Question: '''
const shallowCopy = <T>(obj: T): T => {
const newObj: T = {}; // type error here (ts2322)
const objKeys = Object.keys(obj) as (keyof T)[];
for (const k of objKeys) {
newObj[k] = obj[k];
}
return newObj;
}
'''
line two has type problem:
> Type '{}' is not assignable to type 'T'.
'T' could be instantiated with an arbitrary type which could be unrelated to '{}'.
how do i resolve it ?

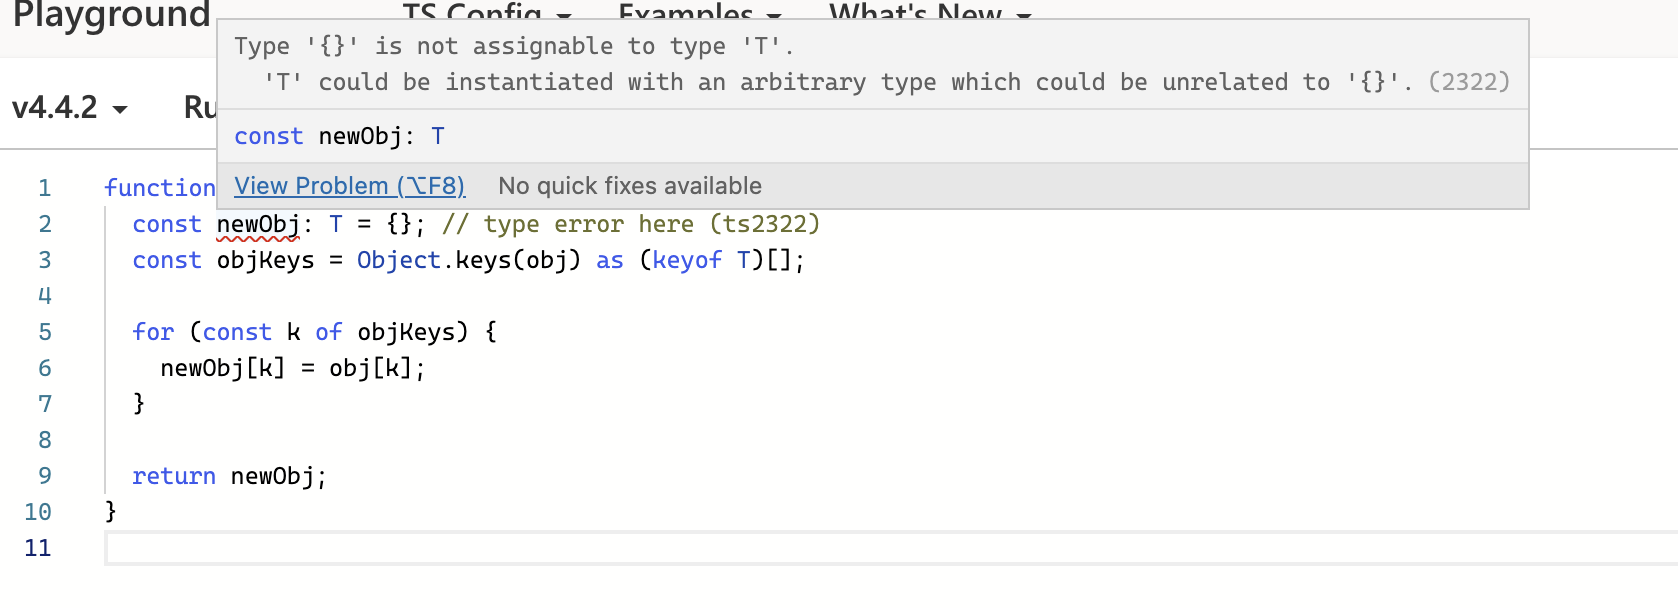
Answer: ##### Method 1: Object.assign()
'''
const shallowCopy = <T>(obj: T): T => {
return Object.assign({}, obj);
}
'''
##### Method 2: as
Use 'as' to force TypeScript to interpret an object 'as' the asserted type.
'''
const shallowCopy = <T>(obj: T): T => {
const newObj: Partial<T> = {};
for (const k of Object.keys(obj)) {
newObj[k] = obj[k];
}
return newObj as T;
}
'''
Or
'''
const shallowCopy = <T>(obj: T): T => {
const newObj: T = {} as T;
for (const k of Object.keys(obj)) {
newObj[k] = obj[k];
}
return newObj;
}
'''
##### Warning
The above uses 'Object.keys()' hence will copy only 'own' 'enumerable' properties. <URL>
Furthermore, if 'T' is any instance different than 'Object', the 'prototype' chain will be broken (but TS will not detect it). I suggest the usage of this function, which preserves the prototype chain.
'''
const shallowCopy = <T>(obj: T): T => {
const copy = Object.assign({}, obj);
Object.setPrototypeOf(copy, Object.getPrototypeOf(obj));
return copy;
}
'''
##### Explanation
One of the main tasks TypeScript has is to make sure Objects are allways consistent to the declared type (something that is not imposed in JS). When you have something like this type
'''
interface Person {
name: string;
height?: number;
}
let a: Person = {};
// (1)
a.name = 'Time';
// (2)
'''
At point '(1)' the object 'a' will be inconsistent with the type 'Person' as it is missing the 'name' property. At point '(2)' you made 'a' consistent as now it has 'name' property that is of type 'String'. But still, TypeScript will complain as at point '(1)' even if there is no code you have a moment in time where 'a' does not respect the definition.
The solution is to tell TS that 'a' will be a 'Partial<Person>' which means it contains part (or none) of the 'Person' properties (not more and not different). Then once we are done with the assignment (and we are sure we assigned all mandatory properties) we (if required) force 'a' to 'Person' so that the following code can treat 'a' simply as 'Person' (and assume all the mandatory properties).
'''
let a: Partial<Person> = {};
a.name = 'Time';
return a as Person;
'''
In this example, if 'T' is a POJO, at point '(1)', 'newObj' is compliant with type 'T' (having received the assignment of all keys from a type 'T' object). 'T''prototype''Object''newObj'. Even for POJOs, I have never seen any TS implementation (nor IDE) detect this pattern therefore we need to add the 'as T'
'''
const shallowCopy = <T>(obj: T): T => {
const newObj: Partial<T> = {};
for (const k of Object.keys(obj)) {
newObj[k] = obj[k];
}
// (1)
return newObj as T;
}
'''